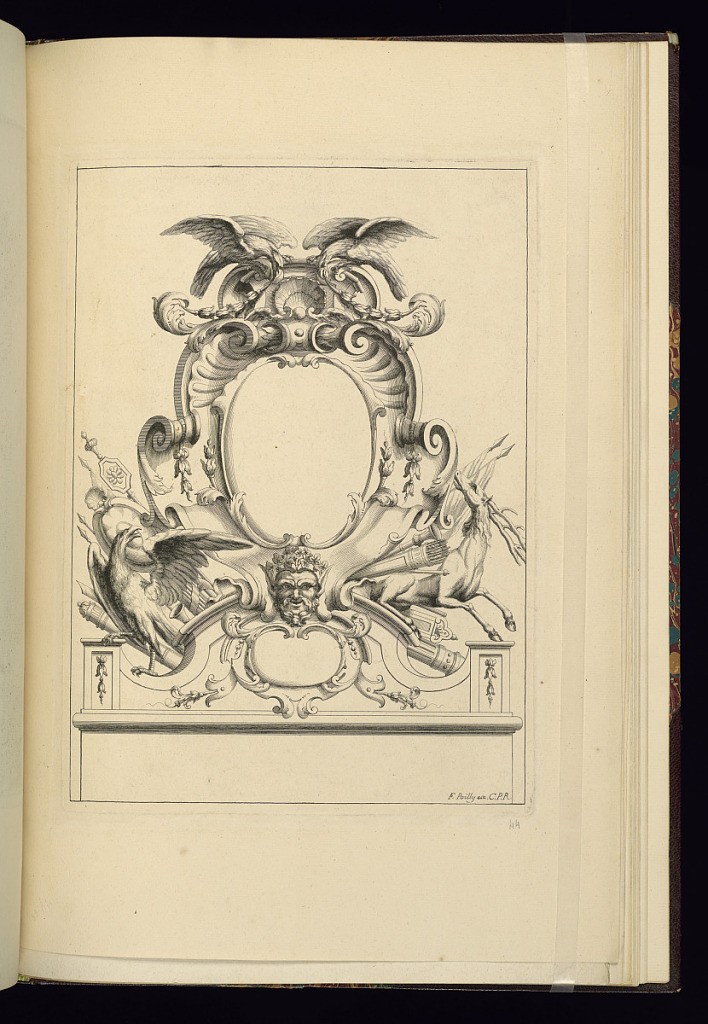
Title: Cartouche Design
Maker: Jean-Bernard Turreau, French, 1672 - 1731
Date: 1716-19
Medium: Etching on laid paper
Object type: Print
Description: Design for a cartouche with eagles, a deer, mascarons (masks), spears, banners, quivers of arrows, shields, shells, c-scrolls, festoons of leaves, scrolling leaves (rinceaux), fleurons, and foliate scrolls. The plate is signed.